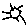
Label: sun